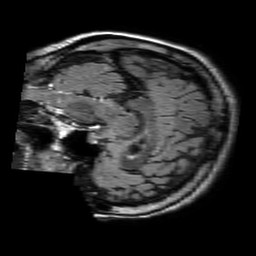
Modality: FLAIR
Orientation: sagittal
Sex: female
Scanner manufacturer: philips
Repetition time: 11 s
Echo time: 0.125 s